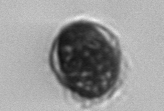
Label: Mesodinium